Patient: sex F, age 65
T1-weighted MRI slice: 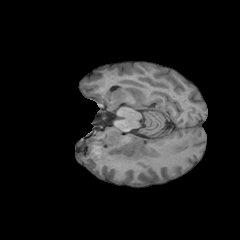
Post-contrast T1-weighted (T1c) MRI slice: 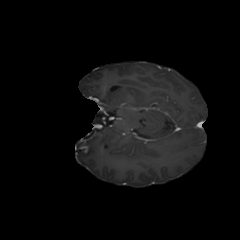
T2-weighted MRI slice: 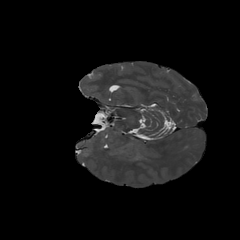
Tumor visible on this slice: no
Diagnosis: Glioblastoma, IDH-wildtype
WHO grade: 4